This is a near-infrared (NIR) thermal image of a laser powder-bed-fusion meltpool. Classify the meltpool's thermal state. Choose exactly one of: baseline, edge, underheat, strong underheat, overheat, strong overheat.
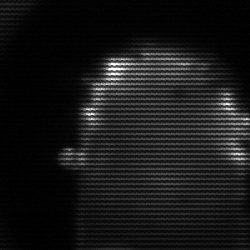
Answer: baseline